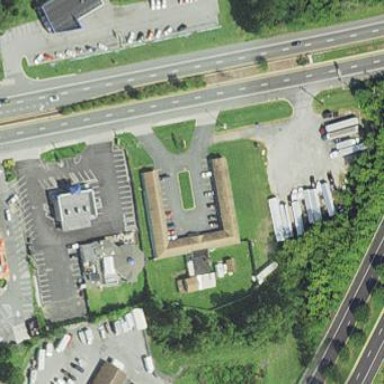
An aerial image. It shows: Commercial building serving as motel for tourists.